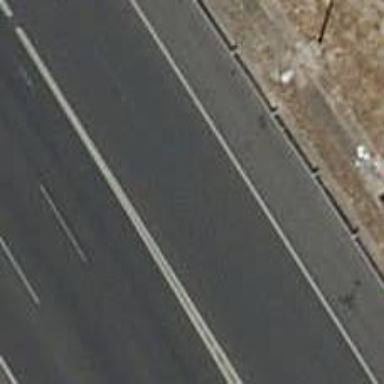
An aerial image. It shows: Motorway link.